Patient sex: M
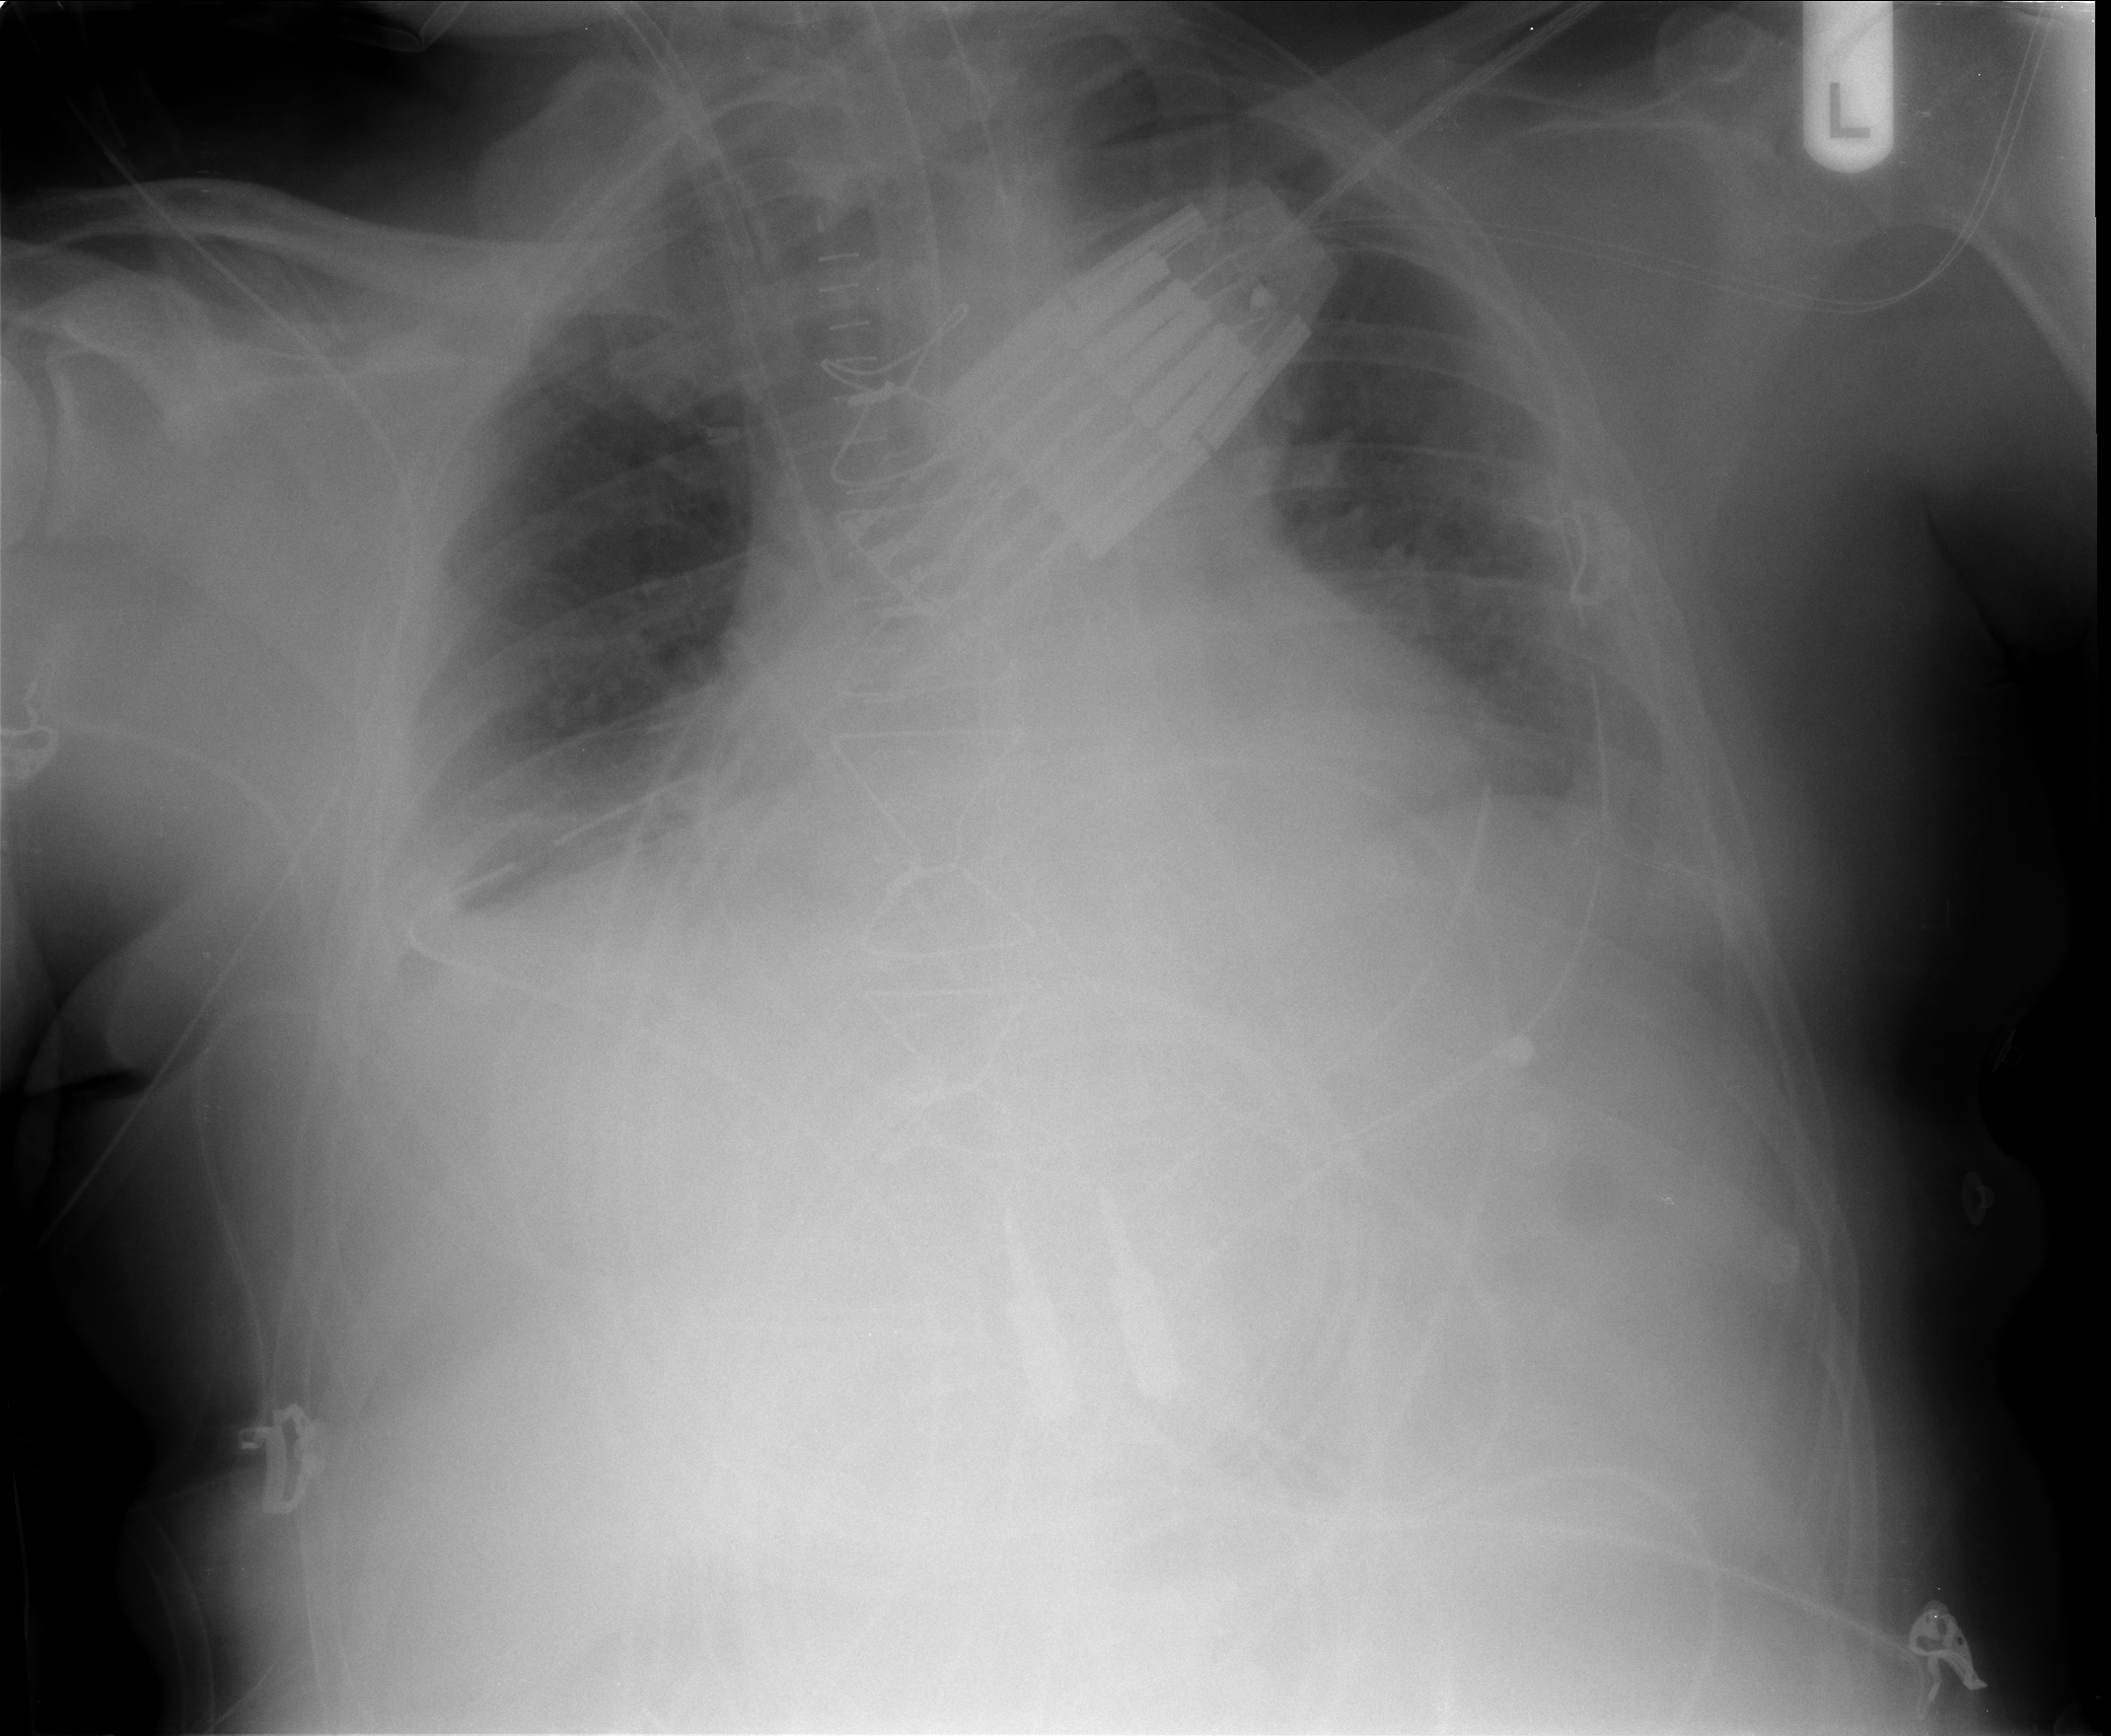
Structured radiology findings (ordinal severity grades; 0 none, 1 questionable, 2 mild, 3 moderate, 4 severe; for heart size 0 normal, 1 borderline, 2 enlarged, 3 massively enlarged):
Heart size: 2
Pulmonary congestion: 0
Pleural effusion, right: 1
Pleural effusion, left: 1
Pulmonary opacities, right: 0
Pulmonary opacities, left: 0
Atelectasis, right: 1
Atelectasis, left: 2